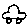
Label: car